Question: I have elements (images in '<a>' tags) list which arranged by dynamic ID. It is possible to select only one of those. Assume that I select any element. This time, I change its style and set "SelectedItem" value to its name attribute to find the selected item in future.
I want that, when mouse over selected item, to change its src value, but jquery function does not work, because I set name="SelectedItem" attribute with javascript, in runtime, it works after reload a page. When I set name="SelectedItem" in the code (default, before runtime) it work. But I want to do it without reloading a page.

Shortly, when I do select operation I set name="SelectedItem" to selected image:
'''
function SelectItem(id) {
var imgId = 'productImage_' + id;
var imgId_element = document.getElementById(imgId.toString());
//my some operations
imgId_element.name = "SelectedItem";
}
'''
And take name's value when UnSelect.
'''
function UnSelectItem(id) {
var imgId = 'productImage_' + id;
var imgId_element = document.getElementById(imgId.toString());
//my some operations
imgId_element.name = "";
}
'''
I want to set unselect image to background of only selected images. When I 'Select/Unselect' any item with 'SelectItem()/UnSelectItem()' following 'mouseover()/mouseout()' not work.
'''
$("img[name='SelectedItem']").mouseover(function () {
$(this).attr("src", "/Content/images/select.png");
}).mouseout(function () {
$(this).attr("src", "/Content/images/unselect.png");
});
'''
HTML is:
'''
<img src="@Url.Content("~/Content/images/select.png")" id='productImage_@(Model.Id)' data-id='@Model.Id' @{if (Model.IsSelected) { <text>name="SelectedItem"</text>} } alt="" />
'''
How can I solve this problem?
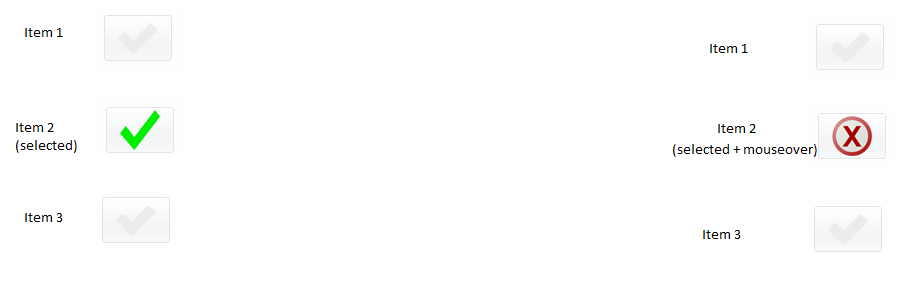
Answer: Try:
'''
$('body').on('mouseover', 'img[name=SelectedItem]', function() {
this.src = "/Content/images/select.png";
}).on('mouseout', 'img[name=SelectedItem]', function() {
this.src = "/Content/images/unselect.png";
});
'''
By using the 3-argument variant of '.on()', you set up a handler on the '<body>' element. When the mouse events bubble up to that, the handler will check the target element against the selector.
Now, that said, using the "name" property/attribute for '' elements doesn't make a lot of sense; that's not a valid attribute. You'd be better off adding/removing a value:
'''
function SelectItem(id) {
$('#productImage' + id).addClass('SelectedItem');
}
'''
and then:
'''
$('body').on('mouseover', '.SelectedItem', function() { ... })
'''
etc. Finally, you'd be better off using the synthetic "mouseenter" and "mouseleave" events, as those get over some browser oddities.